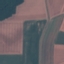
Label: AnnualCrop